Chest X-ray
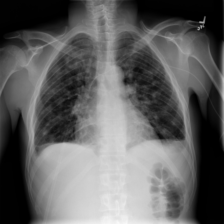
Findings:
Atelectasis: negative
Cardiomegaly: negative
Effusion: positive
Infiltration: negative
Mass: negative
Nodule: positive
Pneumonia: negative
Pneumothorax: negative
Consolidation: negative
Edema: negative
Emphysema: negative
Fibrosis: negative
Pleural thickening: negative
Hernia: negative